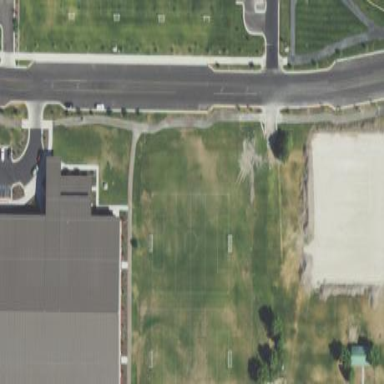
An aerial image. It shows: Soccer pitch with grass surface for leisure land.